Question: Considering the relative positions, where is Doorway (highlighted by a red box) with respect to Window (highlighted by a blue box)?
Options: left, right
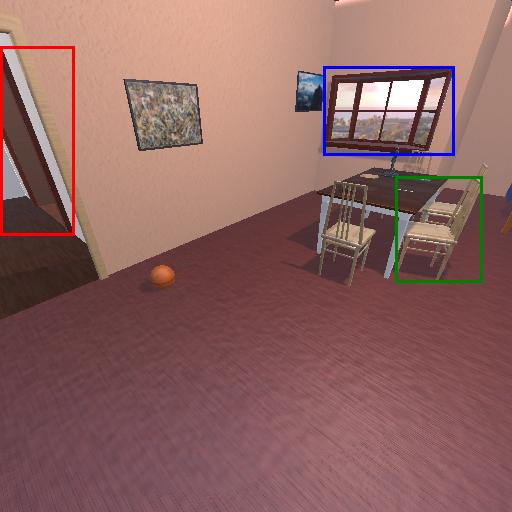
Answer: left